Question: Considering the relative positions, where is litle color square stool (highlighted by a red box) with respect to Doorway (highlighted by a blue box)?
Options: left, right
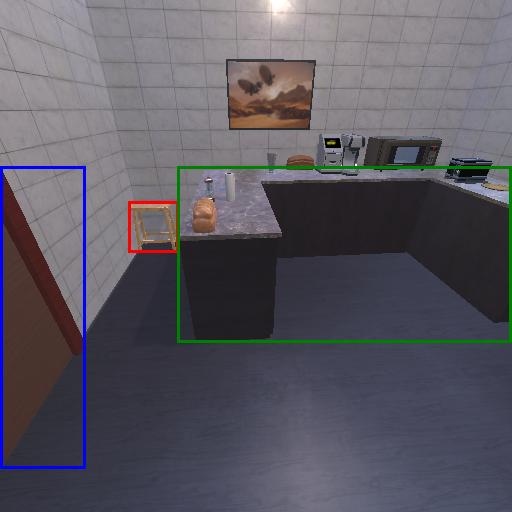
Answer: left